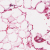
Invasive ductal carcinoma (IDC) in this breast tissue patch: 0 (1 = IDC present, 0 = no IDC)